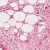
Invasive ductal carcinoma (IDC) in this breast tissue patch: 0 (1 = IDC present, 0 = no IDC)